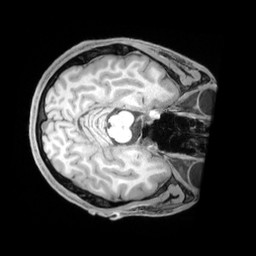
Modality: T1w
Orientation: axial
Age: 24
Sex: male
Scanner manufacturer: siemens
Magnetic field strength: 3 T
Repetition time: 1.97 s
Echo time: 0.00206 s